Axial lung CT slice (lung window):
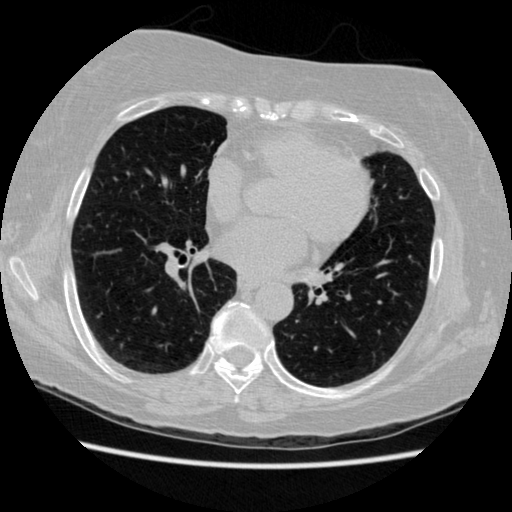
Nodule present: no